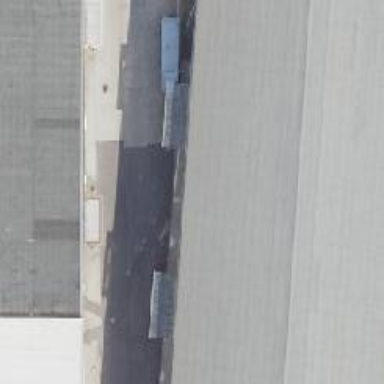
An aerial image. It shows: Industrial building.